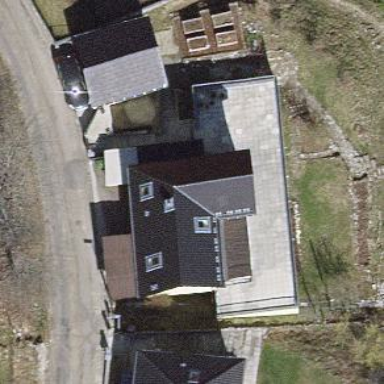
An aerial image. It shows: Detached building with quadruple saltbox roof shape.